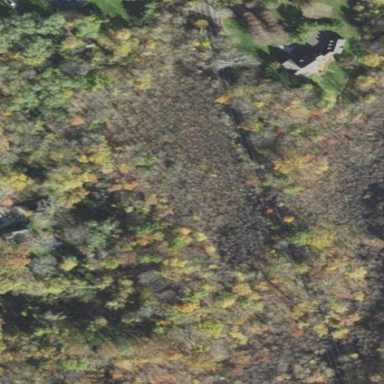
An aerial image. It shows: Existing Preserved Open Space in woodland area.